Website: slack
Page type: payment
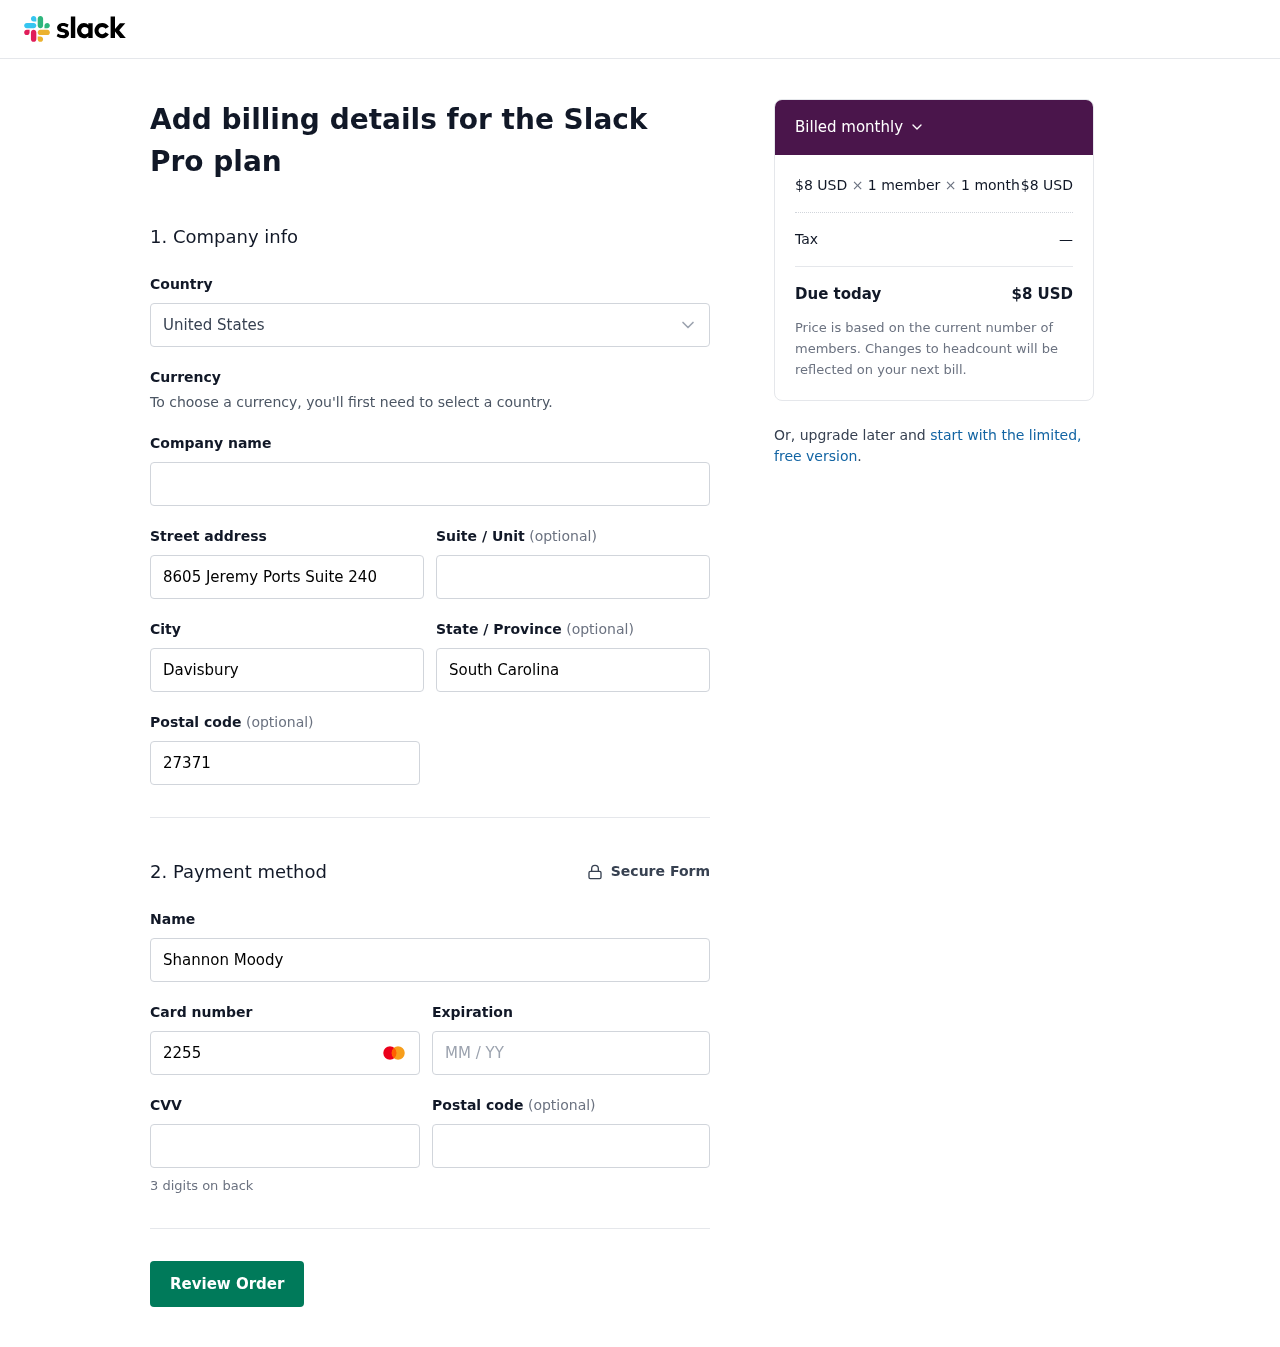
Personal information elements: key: PII_COUNTRY
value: United States
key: PII_STREET
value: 8605 Jeremy Ports Suite 240
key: PII_CITY
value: Davisbury
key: PII_STATE
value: South Carolina
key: PII_POSTCODE
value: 27371
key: PII_FULLNAME
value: Shannon Moody
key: PII_CARD_NUMBER
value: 2255 7145 2961 7601
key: PII_CARD_EXPIRY
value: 11/28
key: PII_CARD_CVV
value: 737
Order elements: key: ORDER_PRICE_PER_MEMBER
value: $8 USD
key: ORDER_NUM_MEMBERS
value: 1 member
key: ORDER_NUM_MONTHS
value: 1 month
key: ORDER_SUBTOTAL
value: $8 USD
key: ORDER_TAX
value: —
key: ORDER_TOTAL
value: $8 USD